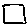
Label: square